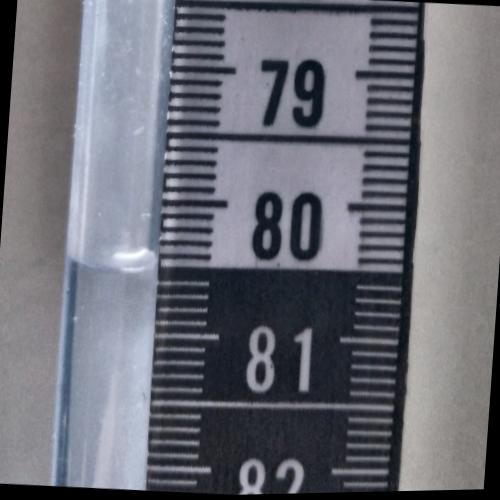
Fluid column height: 80.5 cm